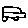
Label: car